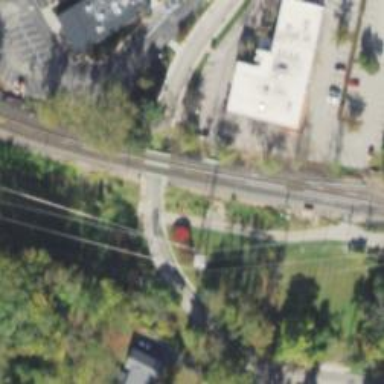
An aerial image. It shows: Bridge for the electrified light rail.